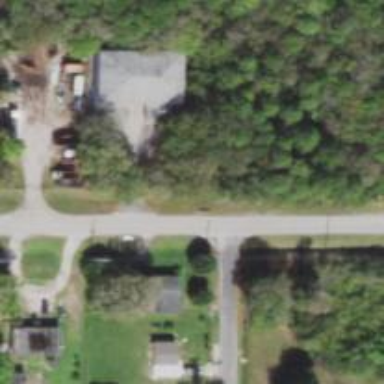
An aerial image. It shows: Residential road.